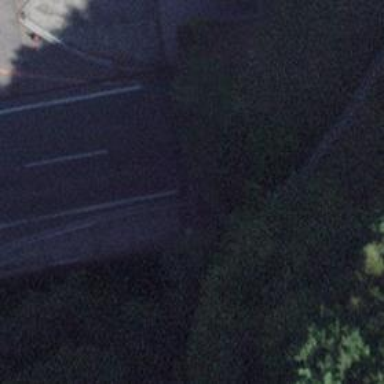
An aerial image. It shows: Road with traffic signals.